Interaction volume radius: 5 \u00c5
Interaction volume height: 10 \u00c5
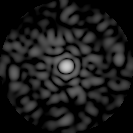
Disorder parameter: 0.7679